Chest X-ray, AP view. Patient: 56 years old, sex F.
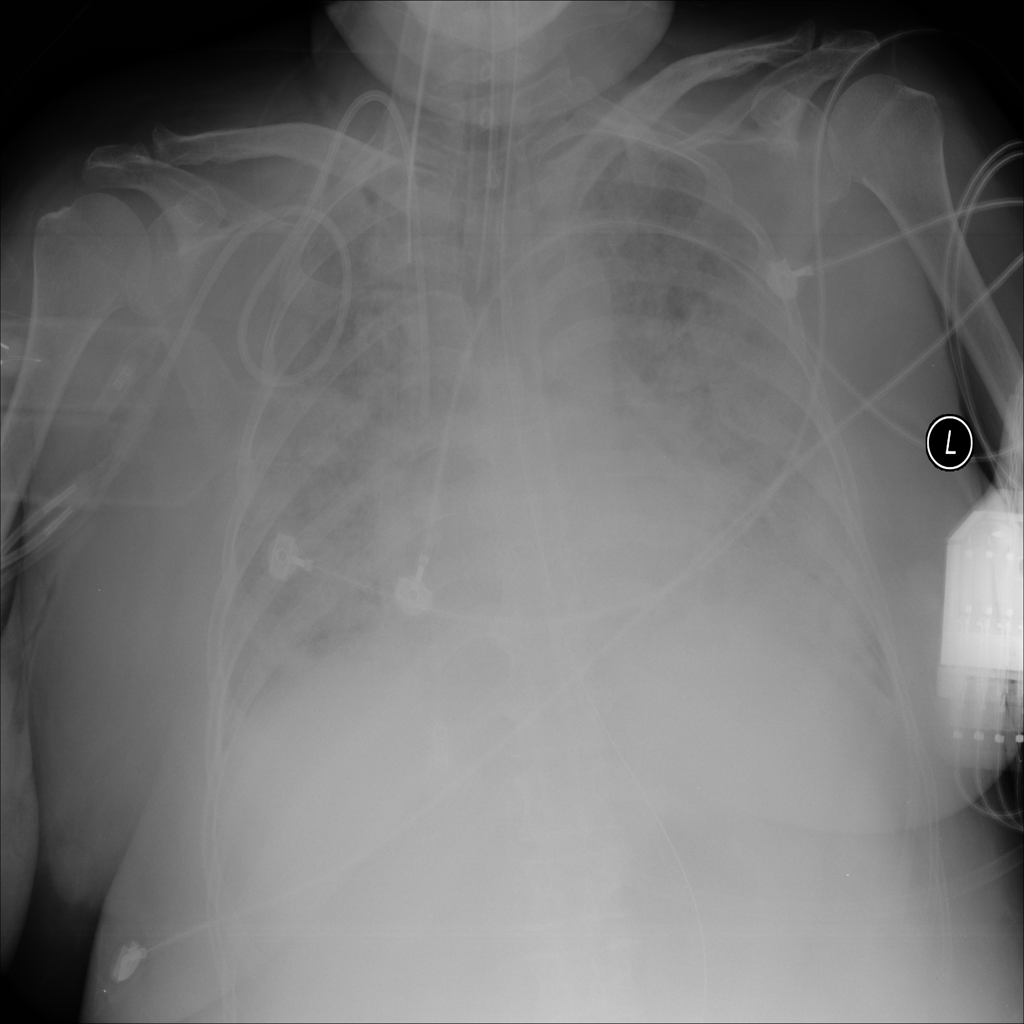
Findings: Edema, Infiltration, Pneumonia